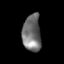
Tissue: lung
Cell type: Epithelial cells
Senescence score: 0.2036
Nuclear area (px): 663
Mean DAPI intensity: 114.436